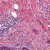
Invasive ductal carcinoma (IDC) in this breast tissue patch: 0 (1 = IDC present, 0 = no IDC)